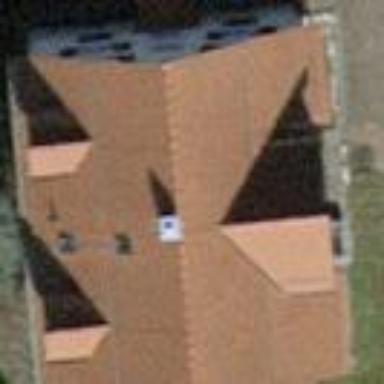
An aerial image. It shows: Detached building.